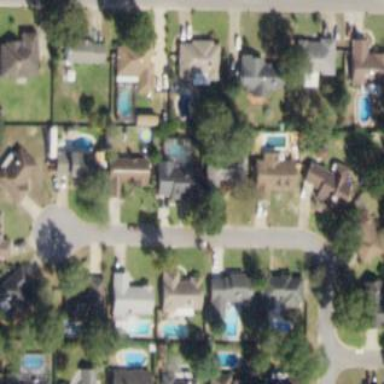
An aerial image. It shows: Single-family residential area.